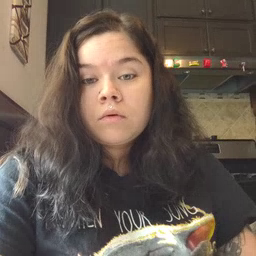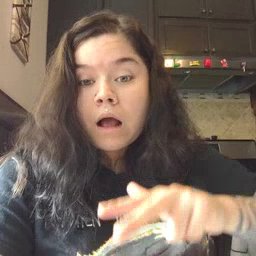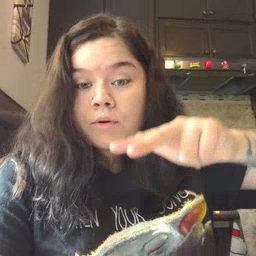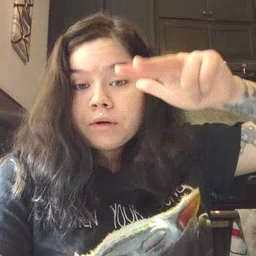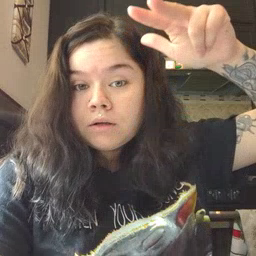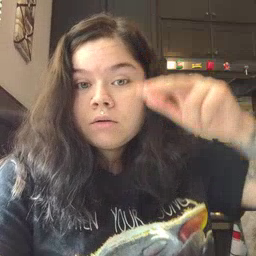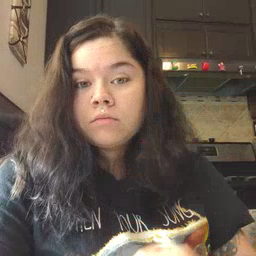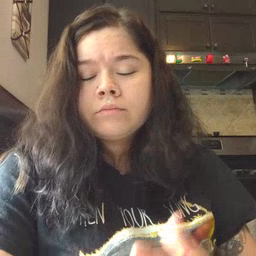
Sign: helicopter